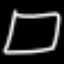
Label: square